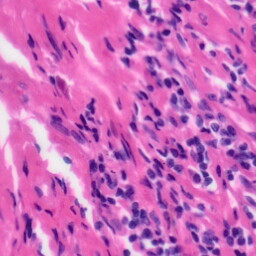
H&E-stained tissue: Tonsil